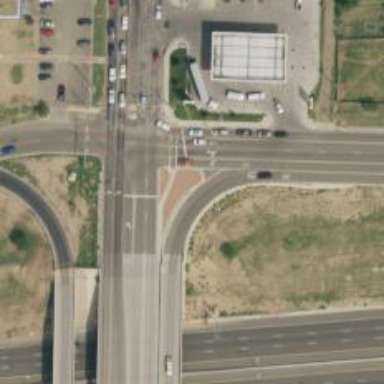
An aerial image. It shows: Secondary link road with asphalt surface.